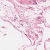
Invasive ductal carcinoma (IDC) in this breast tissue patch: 0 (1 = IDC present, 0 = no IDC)